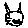
Label: cat